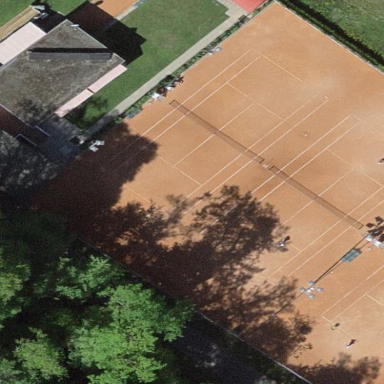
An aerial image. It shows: Tennis court with sandy surface located in pitch designated for leisure land.